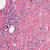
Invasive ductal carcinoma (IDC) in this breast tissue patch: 1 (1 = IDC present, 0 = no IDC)